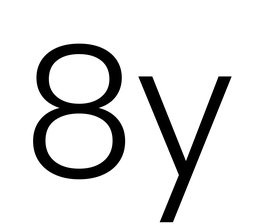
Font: Poppins-Light